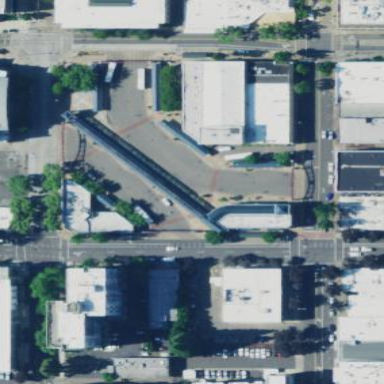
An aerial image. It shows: Platform for public transport with roofed building and shelter.